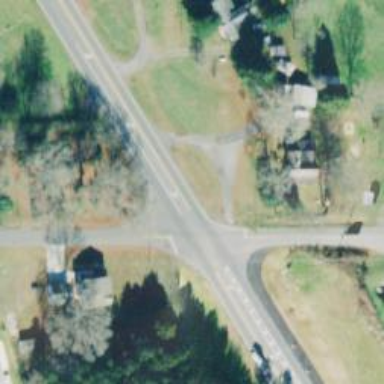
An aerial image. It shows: Road with stop sign.